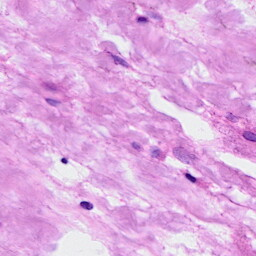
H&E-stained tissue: Breast